【题型】选择题　【知识点】向量　【难度】easy
如图，$A、B、C、D$是平面上的任意四点，下列式子中正确的是（ ） \\

\begin{minipage}{0.45\textwidth}
A. $\vec{AB} + \vec{CD} = \vec{BC} + \vec{DA}$
\end{minipage}
\begin{minipage}{0.45\textwidth}
B. $\vec{AC} + \vec{BD} = \vec{BC} + \vec{AD}$
\end{minipage} \\
\begin{minipage}{0.45\textwidth}
C. $\vec{AC} + \vec{BD} = \vec{DC} + \vec{BA}$
\end{minipage}
\begin{minipage}{0.45\textwidth}
D. $\vec{AB} + \vec{DA} = \vec{AC} + \vec{DB}$
\end{minipage} \\
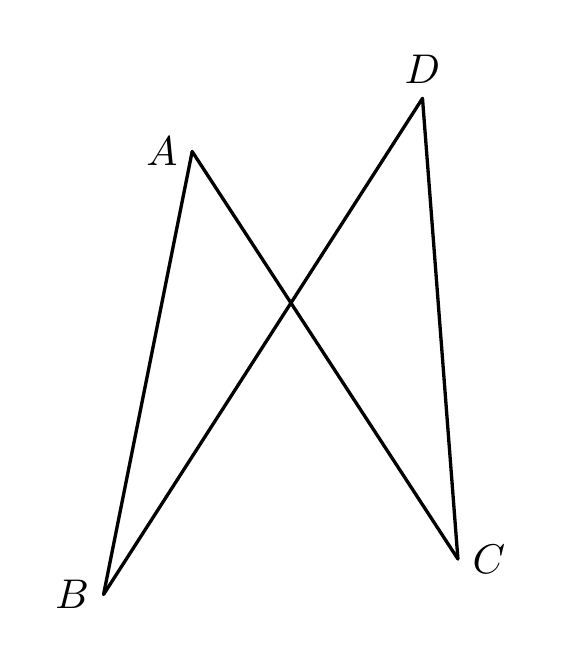
【解答】
【答案】B
【分析】利用平面向量的加法和减法运算化简求解即可得出结论.
【解析】解：$\because \vec{DC} = \vec{BC} - \vec{BD}$，$\vec{DC} = \vec{AC} - \vec{AD}$，$\therefore \vec{AC} - \vec{AD} = \vec{BC} - \vec{BD}$，$\therefore \vec{AC} + \vec{BD} = \vec{BC} + \vec{AD}$.
故选：B.